Question: I'm studying VHDL right now, and I have a pretty simple homework assignment - I need to build a synchronous BCD counter that will count from 0 to 9 and when it reaches 9, will go back to 0. I wanted to experiment a little so I decided not to do the code in a (at least the way I see it) traditional way (with if, elseif) but with the when-else statement (mostly due to the fact that counter is from 0 to 9 and has to go back to 0 once it hits 9).
'''
library IEEE;
use IEEE.std_logic_1164.all;
Entity sync_counter is
port (rst, clk: in std_logic);
end Entity;
Architecture implement of sync_counter is
signal counter: integer range 0 to 10;
Begin
counter <= 0 when (rst = '1') else
counter + 1 when (clk='1' and clk'event) else
0 when (counter = 10);
end Architecture;
'''
So everything compiles, but in the simulation, initially counter jumps from 0 to 2, but after a cycle (0-9 - 0) it is acting normal, meaning counter goes from 0 to 1 as it should be. Same if you force rst = '1'.
Simulation image:

Why does it jump from 0 to 2 in the start?
Thank you.
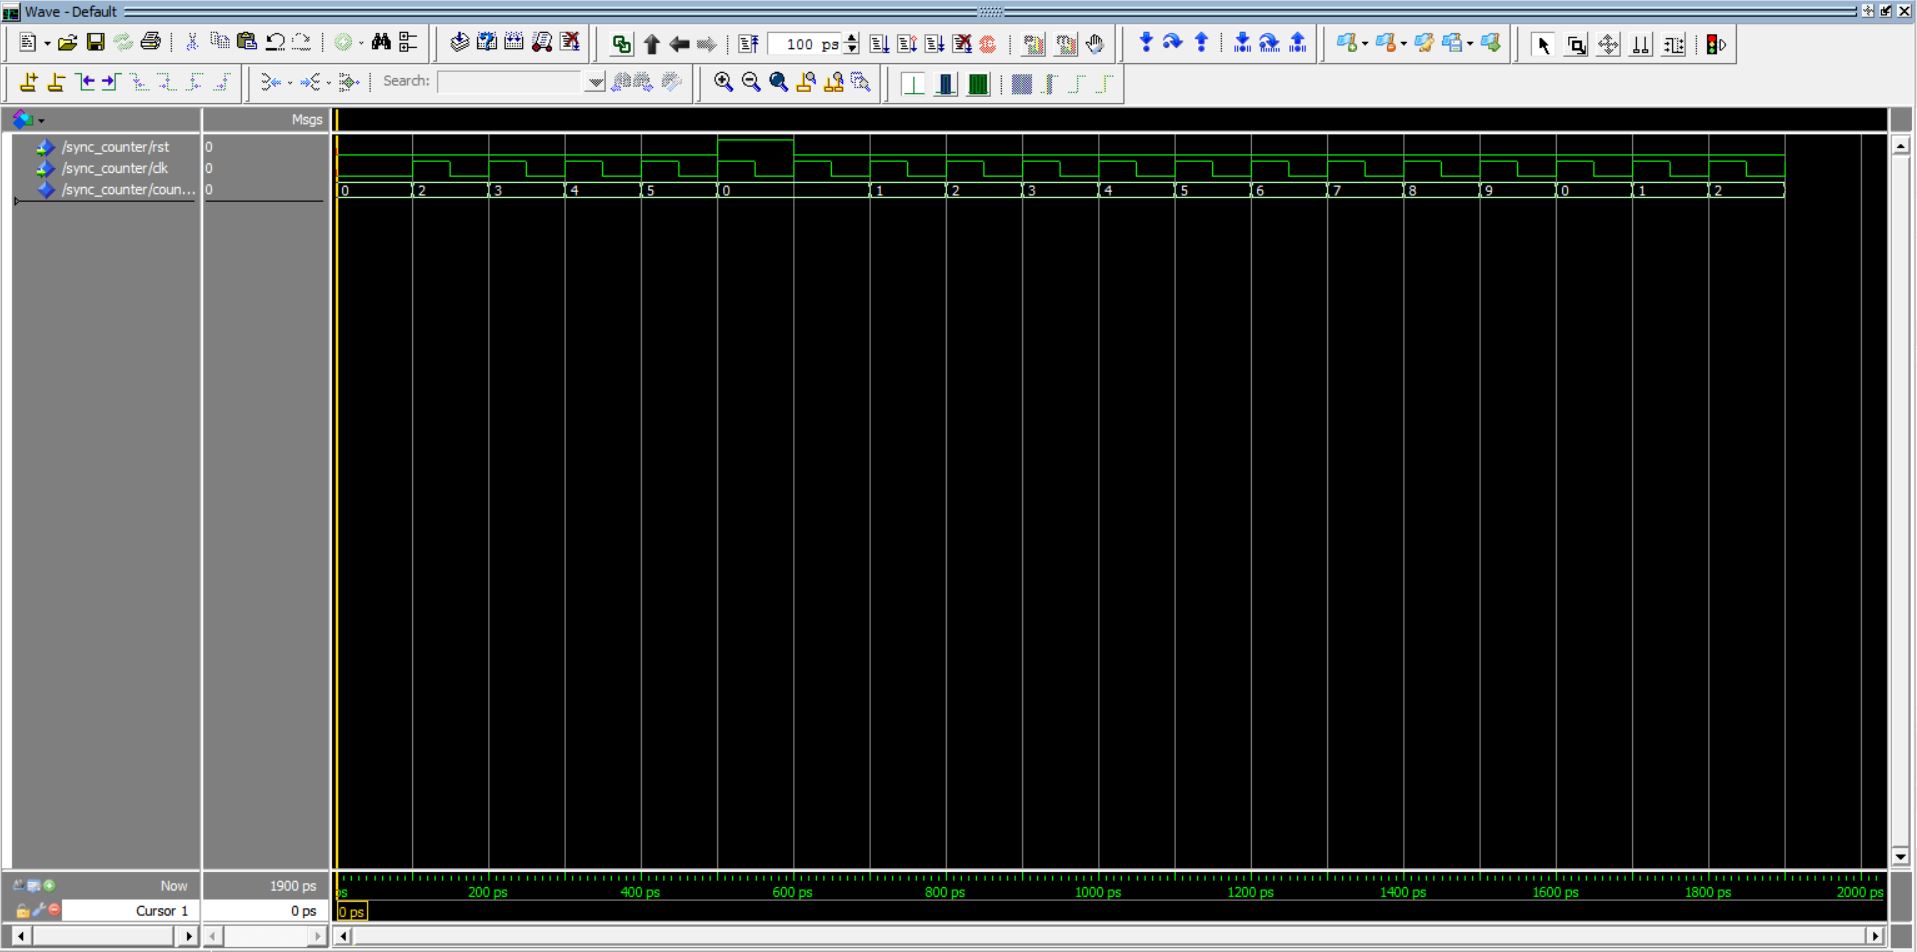
Answer: It may not explain why it goes from 0 to 2. Please post your testbench code on that front. However, your code is bad. This code translate to this, with comments:
'''
process(rst, clk, counter)
begin
if rst = '1' then -- Asynchronous reset, so far so good
counter <= 0;
elsif clk'event and clk = '1' then -- Rising edge, we got an asynchronous flip-flop?
counter <= counter + 1;
elsif counter = 10 then -- What is this!?! not an asynchronous reset, not a synchronous reset, not a clock. How does this translate to hardware?
counter <= 0;
end if;
end process;
'''
I'm not sure if this would work in hardware, but I can't quickly figure out how it would be implemented, what you want is this:
'''
process(rst, clk)
begin
if rst = '1' then -- Asynchronous reset
counter <= 0;
elsif clk'event and clk = '1' then
if counter = 9 then -- Synchronous reset
counter <= 0;
else
counter <= counter + 1;
end if;
end if;
end process;
'''
I leave the "when-else" statements for purely combinational code, or at most to the single line 'reg <= value when rising_edge(clk)'.